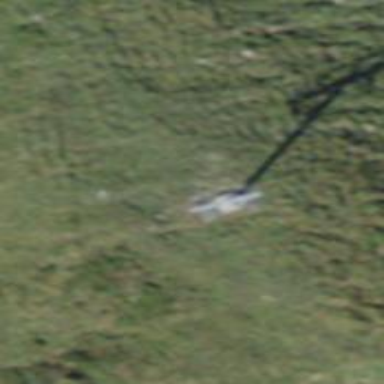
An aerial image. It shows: Pylon used for aerialway.